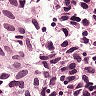
Metastatic tissue present: yes